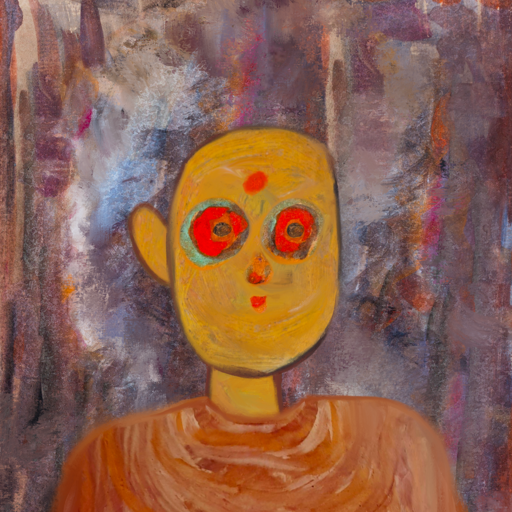
Background: Hypocrite, Head And Neck Front: After_Raid, Face Front: Sisters, Bust: Pious_Lady, Hair Front: Blank, Head Accessory: Blank, Second Necklace: Blank, Necklace: Blank, Baby: Blank